Question: Please see table below:

For each CustomerID + PaymentID + ClaimNum, there are 3 NULL values for the ItemID & Qty.
I want to take these 3 NULL values and put them as COLUMNS.
DeductionID 1085 = Service Fee (Column Name)
DeductionID 486 = Freight Charge (Column Name)
DeductionID 559 = Handling Charge (Column Name)
For example, let's take the ClaimNum for the highlighted NULLs:
Doing what I want to do, it would end up with the following columns:
CustomerID, PaymentID, ClaimNum, ItemID, Qty, Amount, Service Fee, Freight Charge, Handling Charge
I'm not sure if I need to do a CROSS JOIN, PIVOT or UNPIVOT here. I've never done this in the past and reading Microsoft's website on this isn't really helping. Can anyone give me a hand?
Let me know if you need more info. I appreciate all the help!!
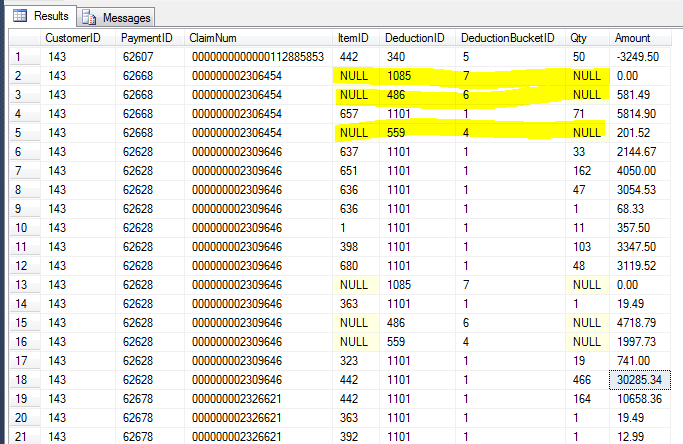
Answer: You can pivot, then join back to your original data.
ie:
'''
select
yourtable.* , Service, handling, freight
from yourtable
inner join
(
select CustomerID, PaymentID, ClaimNum,
[1085] as Service, [486] as freight, [559] as handling
from
(select customerid, paymentid, claimnum, DeductionID, Amount from yourtable) t
pivot
(sum (amount) for DeductionID in ([1085],[486],[559]))p
) pt
on yourtable.CustomerID = pt.CustomerID
and yourtable.PaymentID = pt.PaymentID
and yourtable.ClaimNum = pt.ClaimNum
where ItemID is not null
'''